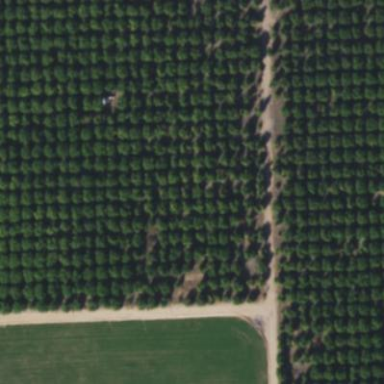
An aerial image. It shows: Orchard.